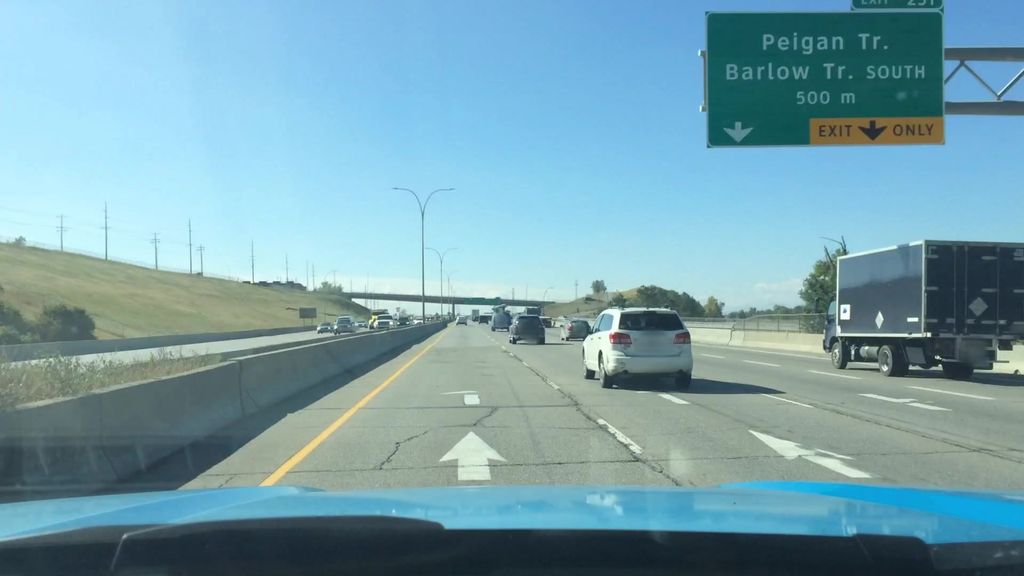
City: calgary